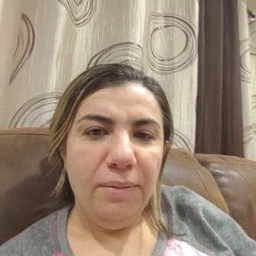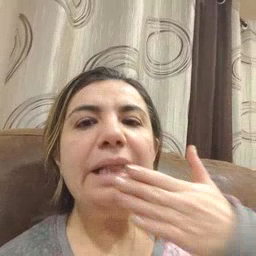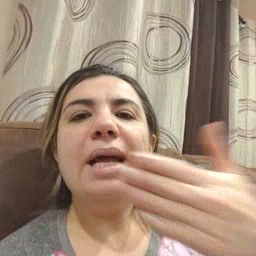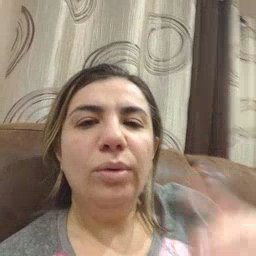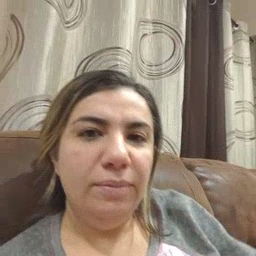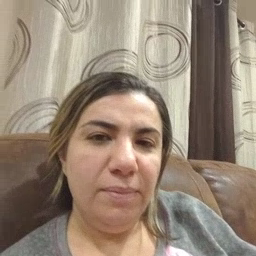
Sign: thankyou